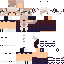
A female human skin with medium skin, wearing brown long hair dressed in a blue robe top and black pants, featuring a closed mouth.